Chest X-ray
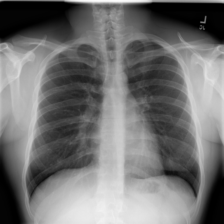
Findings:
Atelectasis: negative
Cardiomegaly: negative
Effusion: negative
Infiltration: negative
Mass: negative
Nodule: negative
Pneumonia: negative
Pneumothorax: negative
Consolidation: negative
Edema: negative
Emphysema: negative
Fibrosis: negative
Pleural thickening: negative
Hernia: negative